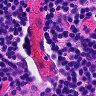
Metastatic tissue present: no